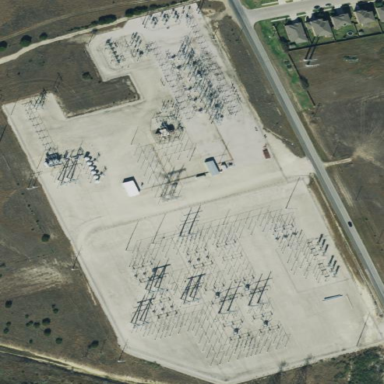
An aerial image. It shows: Outdoor power substation surrounded by fence. This substation operates at the transmission level.